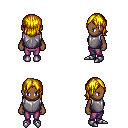
a pixel art fantasy rpg character, female body template, human, dark skin, steel chest armor, magenta pants, blonde long bangs hairstyle, metal boots, four views (front, back, left, right), 2x2 character sprite sheet, small pixel art, hard edges, no anti-aliasing